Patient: sex F, age 65
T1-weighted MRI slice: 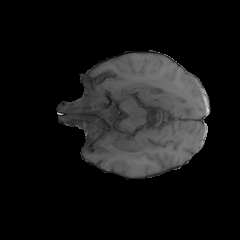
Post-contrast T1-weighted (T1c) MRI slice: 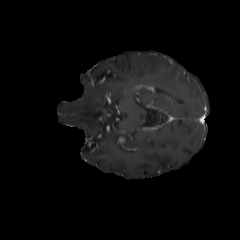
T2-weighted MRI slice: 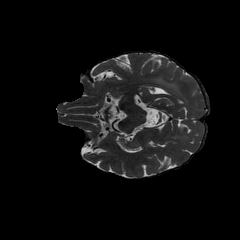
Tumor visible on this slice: yes
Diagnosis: Glioblastoma, IDH-wildtype
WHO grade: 4